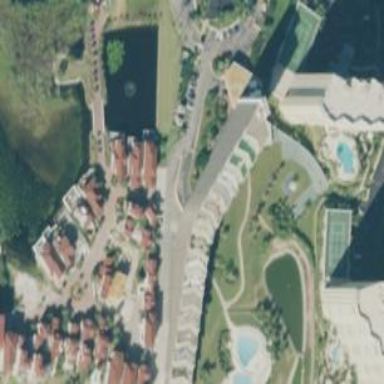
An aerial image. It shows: Apartment building designed for tourism.